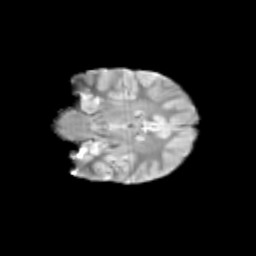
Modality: T2w
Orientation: coronal
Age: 12
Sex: female
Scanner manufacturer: siemens
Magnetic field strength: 3 T
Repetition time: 3.8 s
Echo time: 0.07 s